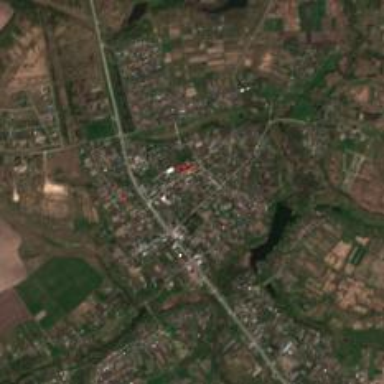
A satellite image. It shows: Town.